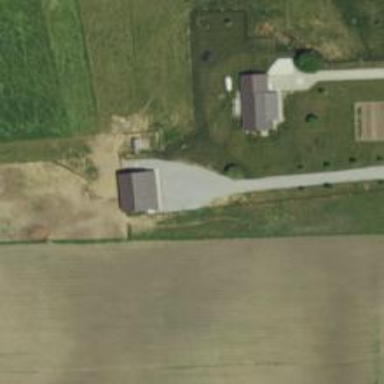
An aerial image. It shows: Driveway leading to service road.